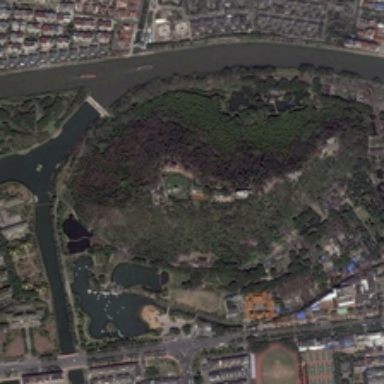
Many buildings are around a park with green trees near a river .